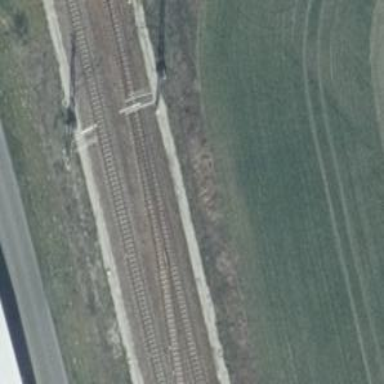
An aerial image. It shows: Railway with electrified contact lines.